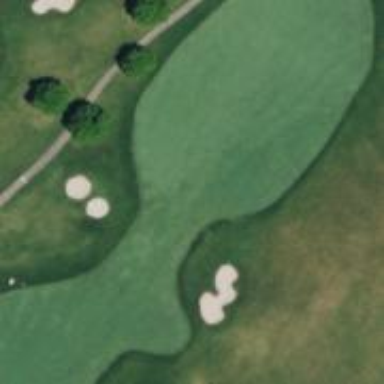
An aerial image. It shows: Golf fairway surrounded by grass.